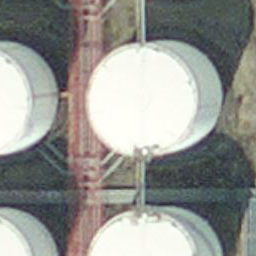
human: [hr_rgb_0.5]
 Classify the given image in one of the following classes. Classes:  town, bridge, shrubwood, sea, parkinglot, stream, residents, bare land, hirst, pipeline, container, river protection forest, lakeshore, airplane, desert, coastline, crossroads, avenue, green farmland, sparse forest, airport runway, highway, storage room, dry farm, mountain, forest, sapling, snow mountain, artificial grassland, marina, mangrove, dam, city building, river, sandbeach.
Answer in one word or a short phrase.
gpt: storage room